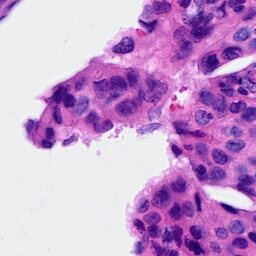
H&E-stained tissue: Breast